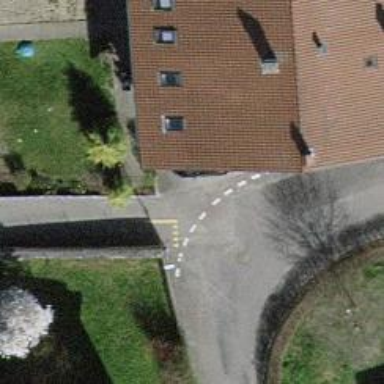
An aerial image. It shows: Asphalt cycleway.